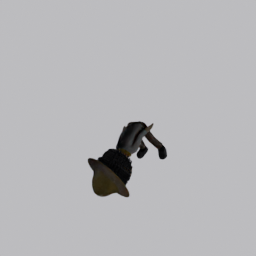
Label: people